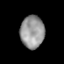
Tissue: prostate
Cell type: Myeloid cells
Senescence score: 0.2945
Nuclear area (px): 756
Mean DAPI intensity: 151.823